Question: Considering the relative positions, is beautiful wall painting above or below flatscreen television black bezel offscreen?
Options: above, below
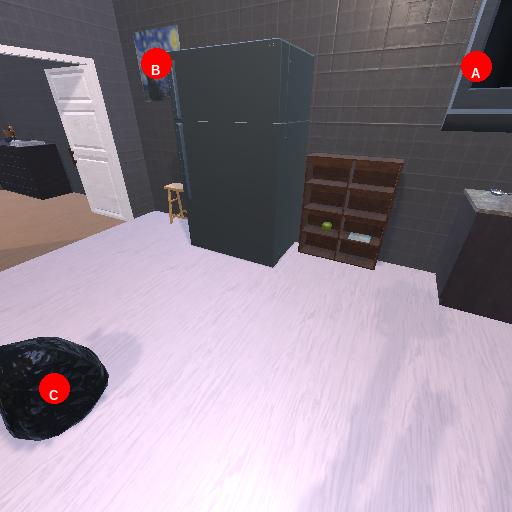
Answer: above